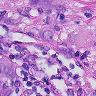
Metastatic tissue present: yes